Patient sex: F
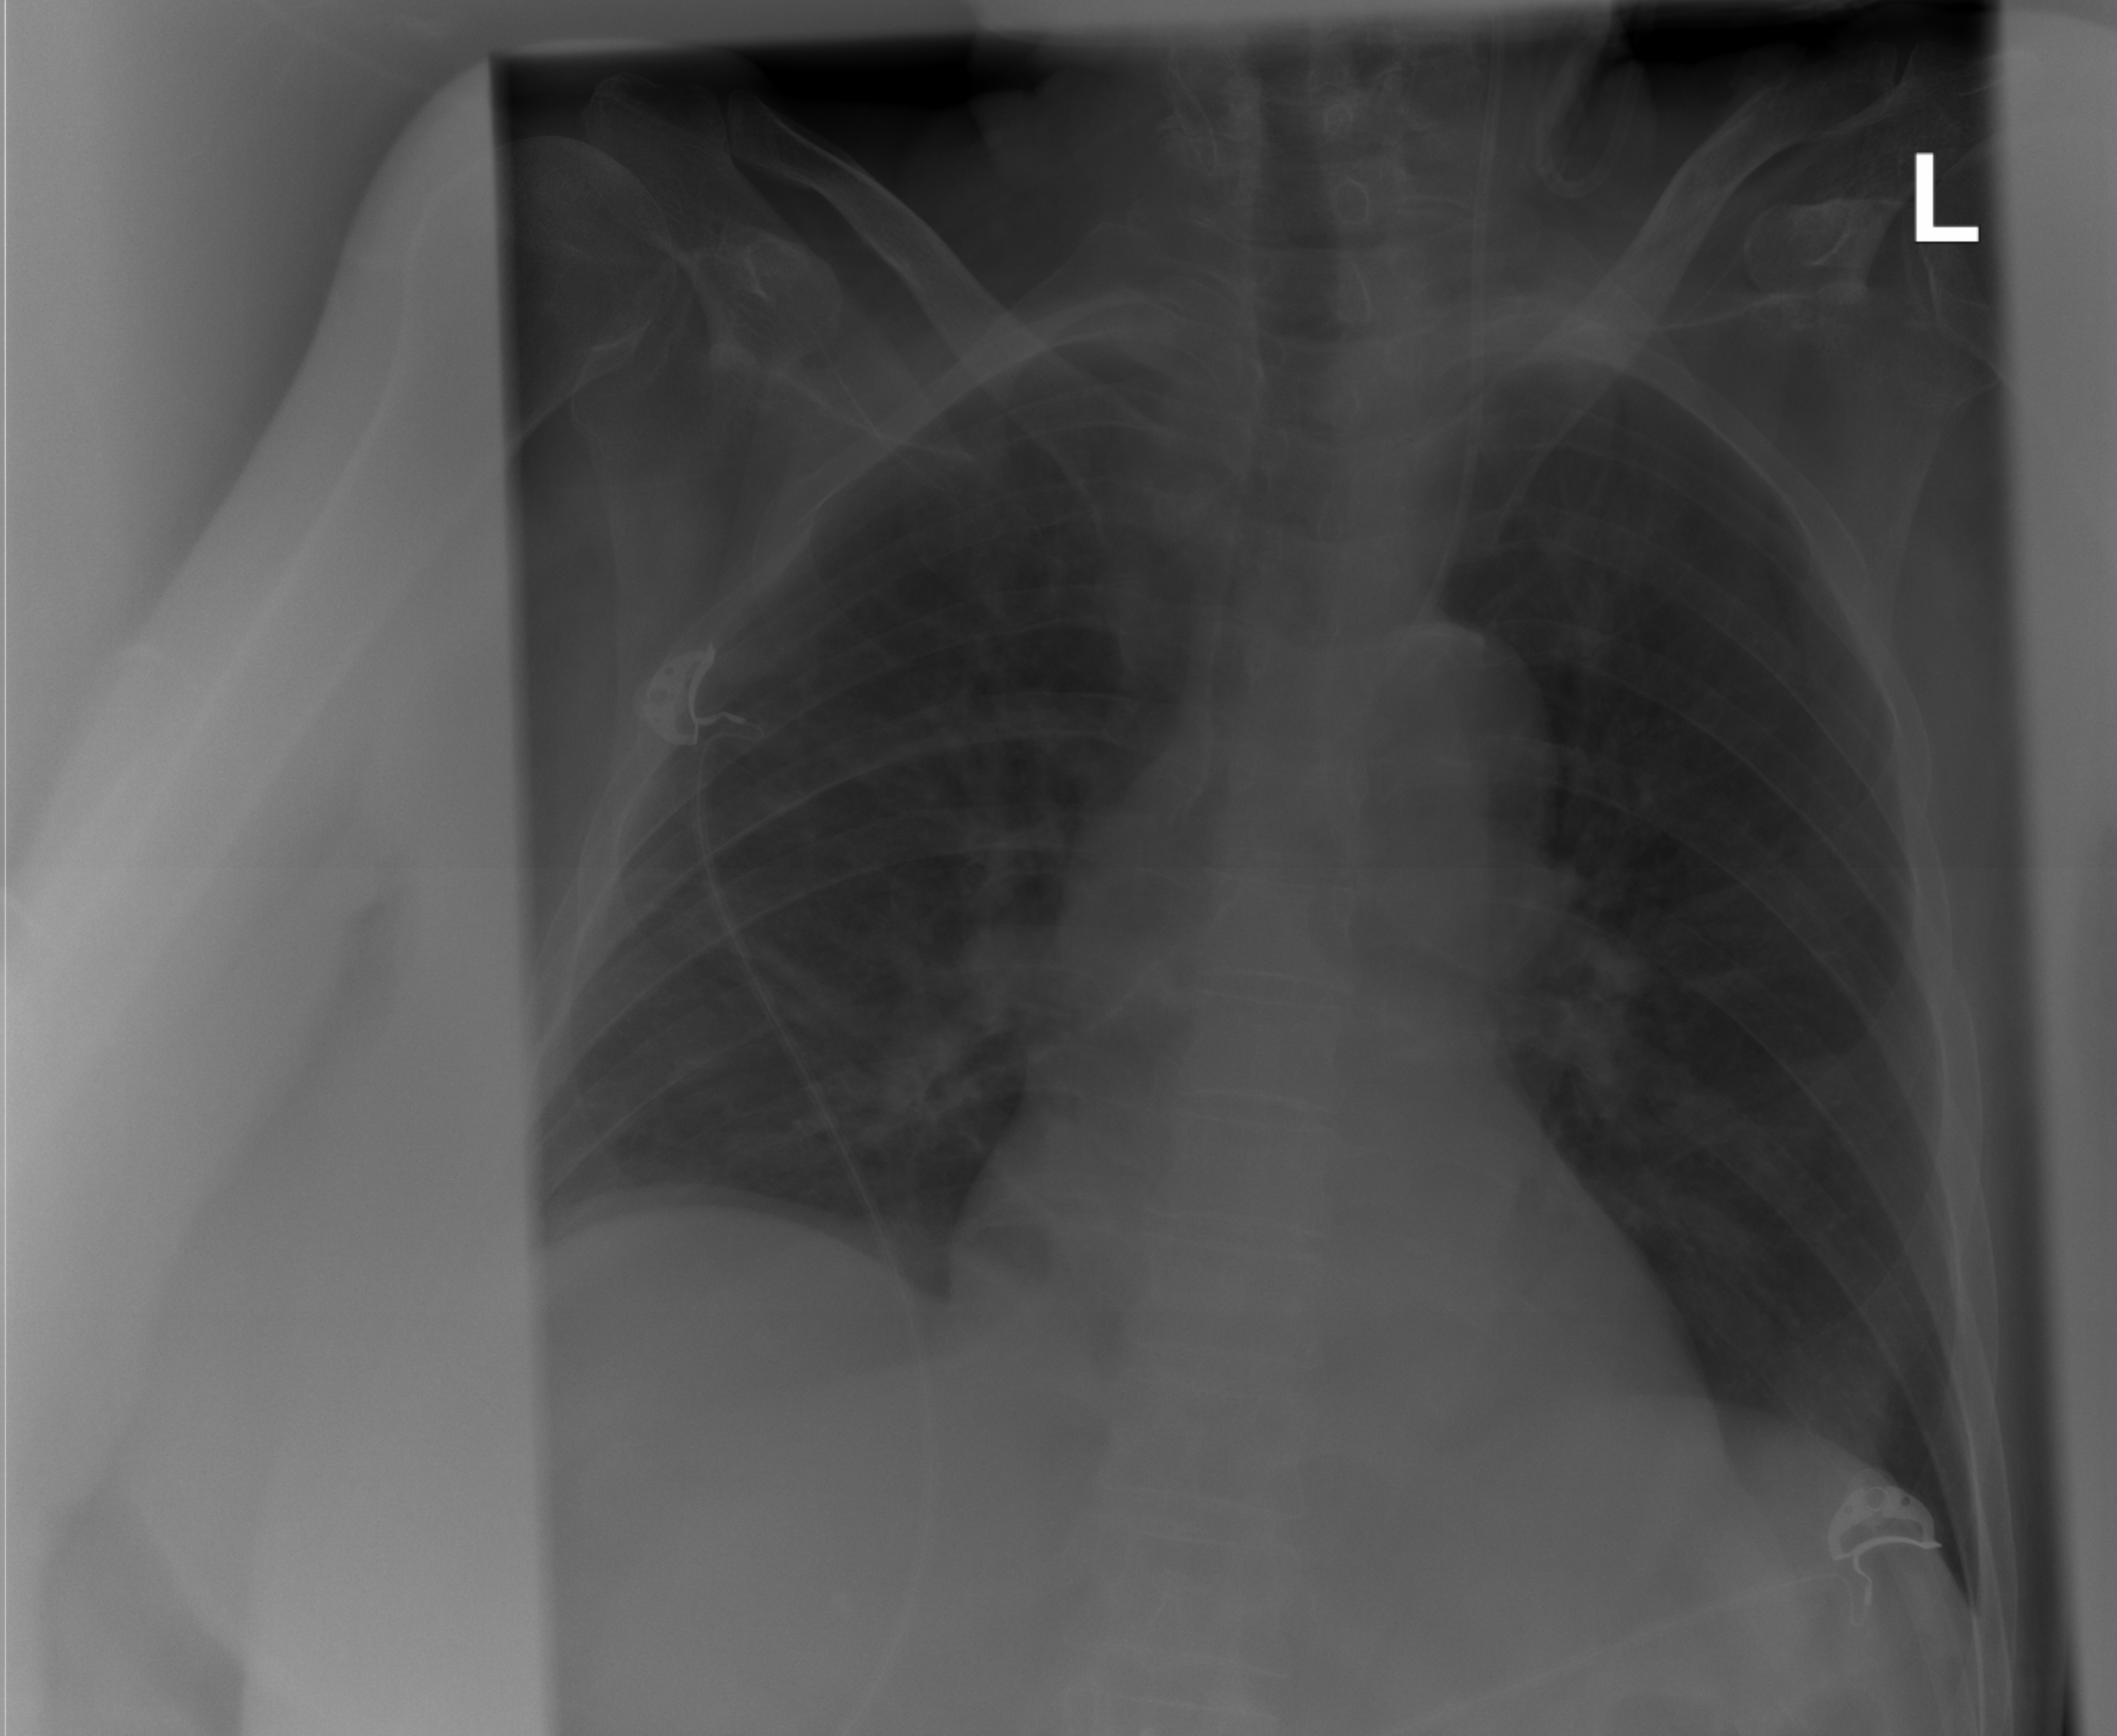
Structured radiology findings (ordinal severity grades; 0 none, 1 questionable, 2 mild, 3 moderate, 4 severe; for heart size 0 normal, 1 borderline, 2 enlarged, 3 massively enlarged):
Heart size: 0
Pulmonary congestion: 0
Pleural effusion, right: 0
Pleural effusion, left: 0
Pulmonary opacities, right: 0
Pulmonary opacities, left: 0
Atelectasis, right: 2
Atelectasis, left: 0